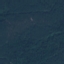
Land use / land cover: Forest